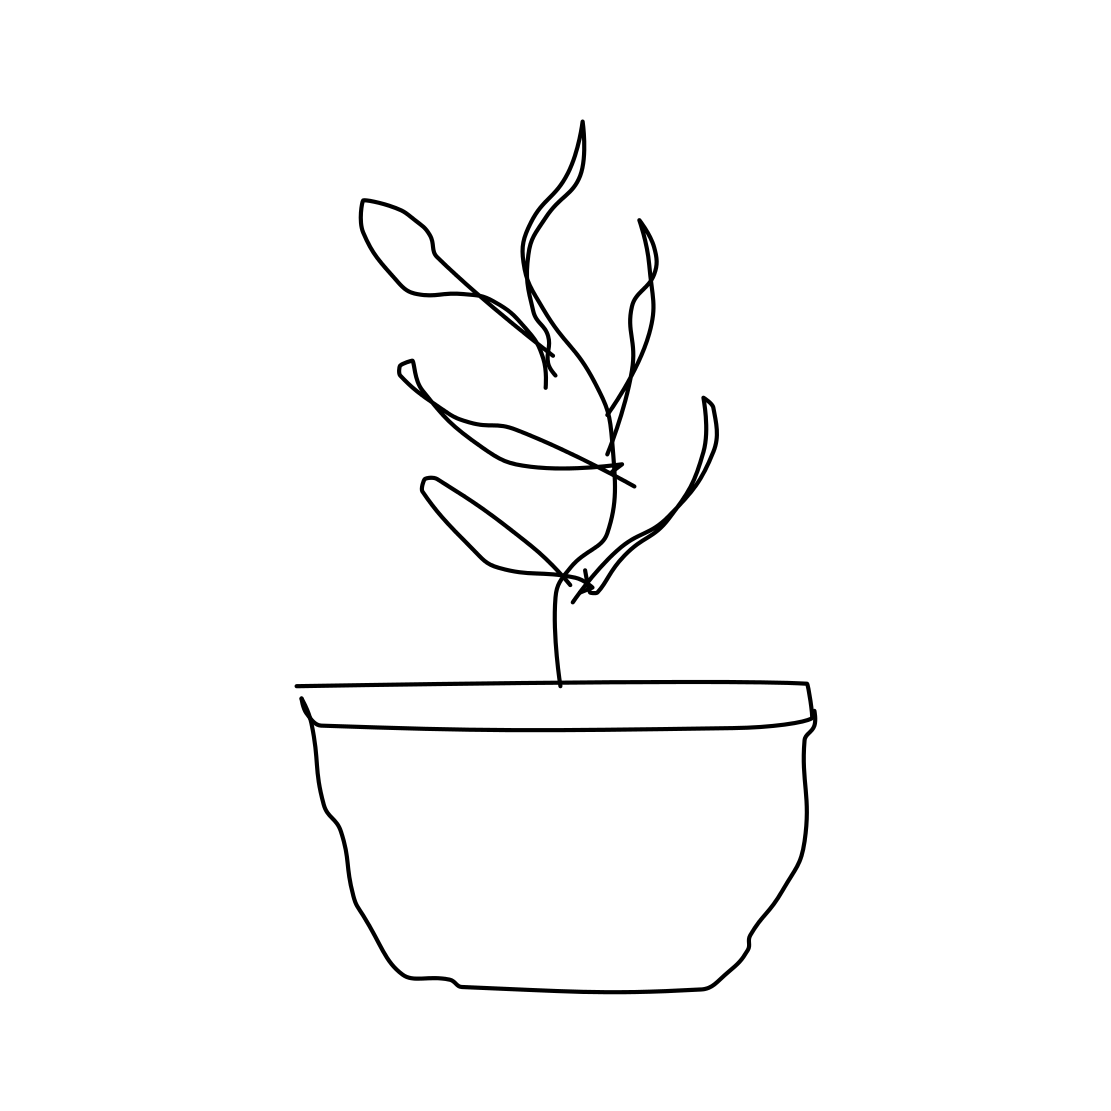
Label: potted plant